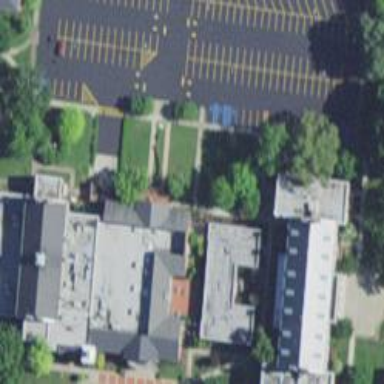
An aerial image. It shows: College building.